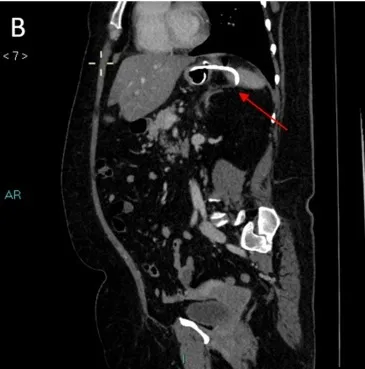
(A- D) - Abdominal computed tomographic scan with intravenous contrast, showing partial intrasplenic displacement of the double-pigtail stent, more evident in oblique projection along the axis of the vessel (red arrow in B). . The presence of air in the subcapsular region confirmed intrasplenic displacement of the drain (red arrow in D).
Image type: radiology (ct)